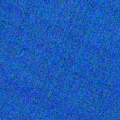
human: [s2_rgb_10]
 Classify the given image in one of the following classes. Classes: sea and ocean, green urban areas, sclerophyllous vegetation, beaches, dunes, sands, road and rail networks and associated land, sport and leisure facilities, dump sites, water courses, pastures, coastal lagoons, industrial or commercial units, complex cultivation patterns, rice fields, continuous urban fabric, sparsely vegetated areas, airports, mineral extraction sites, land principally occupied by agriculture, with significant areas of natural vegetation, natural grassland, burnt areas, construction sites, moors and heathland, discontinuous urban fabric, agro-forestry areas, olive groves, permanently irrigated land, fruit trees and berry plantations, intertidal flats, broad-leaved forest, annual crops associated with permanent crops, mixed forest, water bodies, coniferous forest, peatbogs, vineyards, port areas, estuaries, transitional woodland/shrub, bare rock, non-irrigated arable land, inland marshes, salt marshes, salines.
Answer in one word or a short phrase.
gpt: sea and ocean